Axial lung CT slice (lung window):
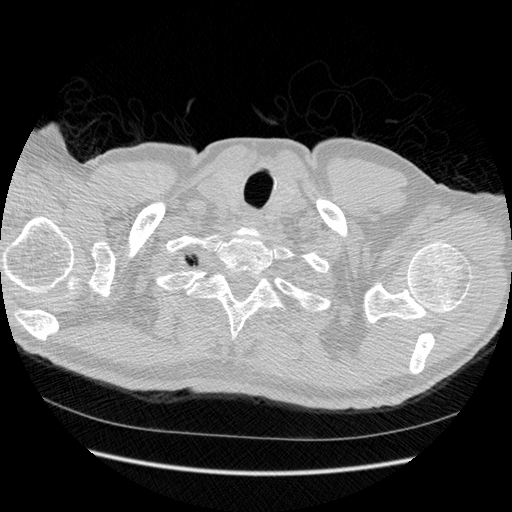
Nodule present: no